Breast ultrasound image
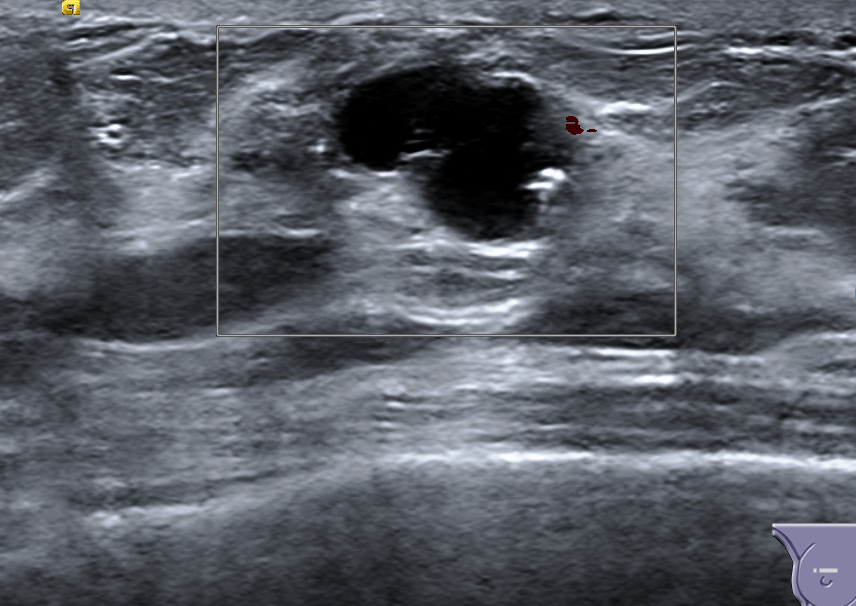
Diagnosis: benign